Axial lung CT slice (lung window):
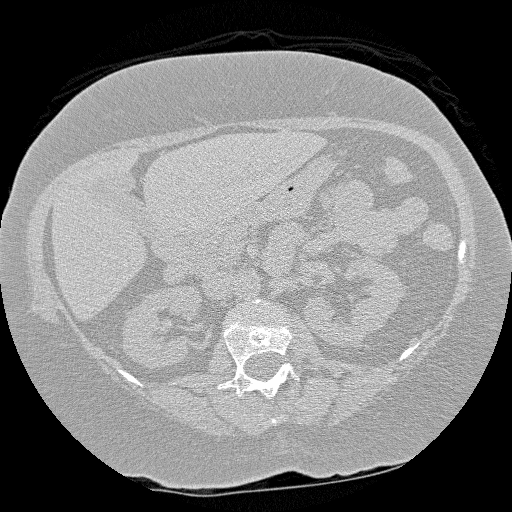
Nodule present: no